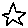
Label: star